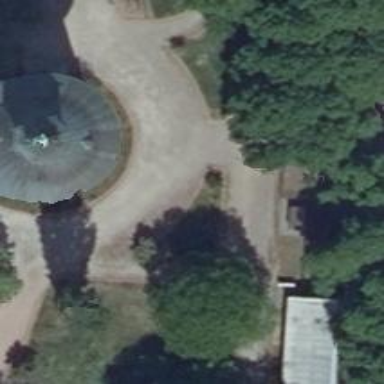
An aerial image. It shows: Building that is both attraction and water tower.